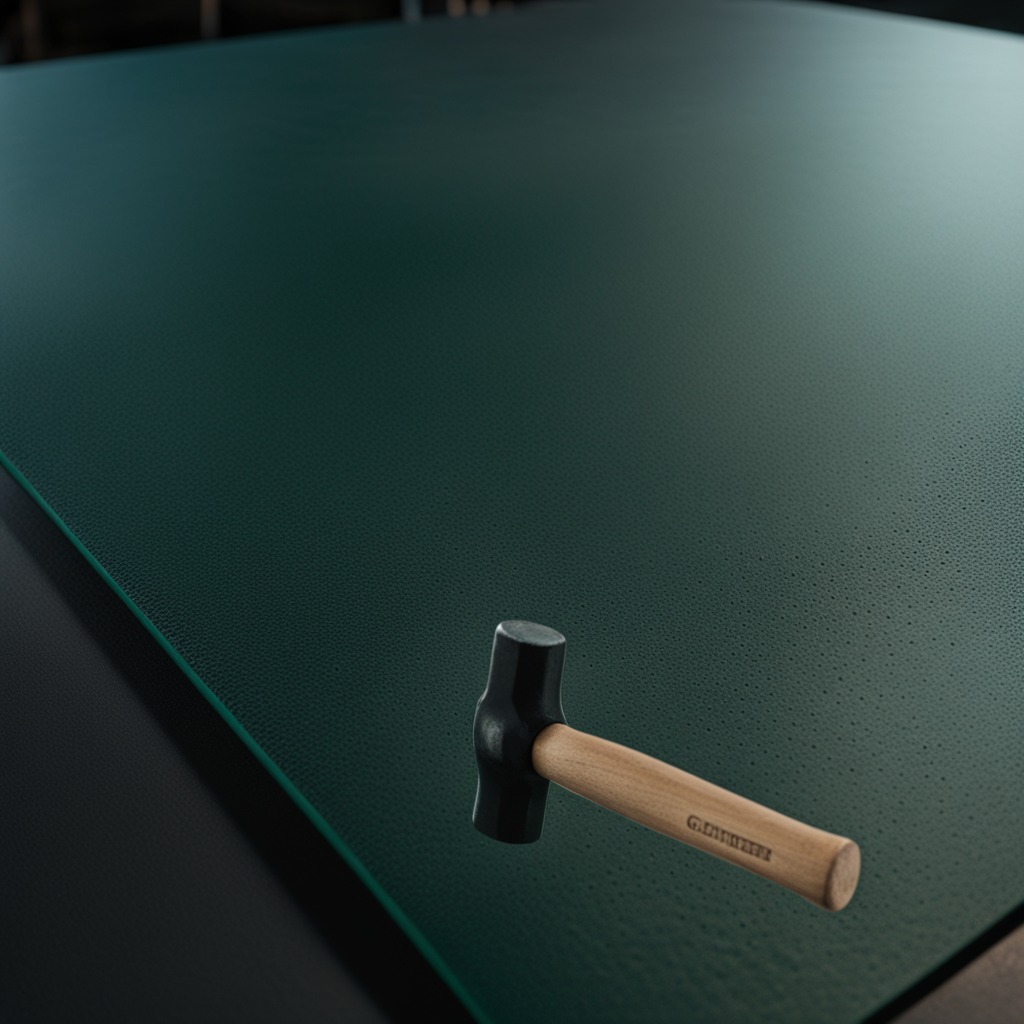
A hammer lying on a clean granite tabletop covered with a green rubber mat inside a workshop at night dim ambient light soft shadows worn but beneath the mat